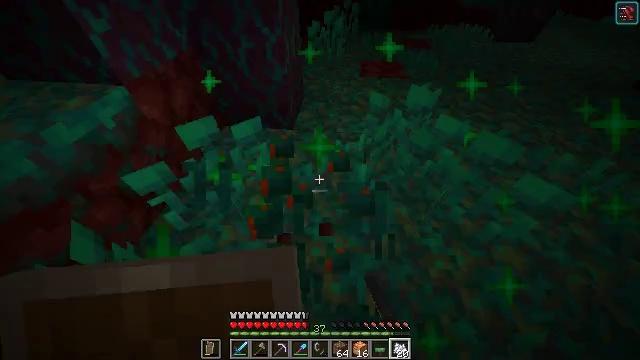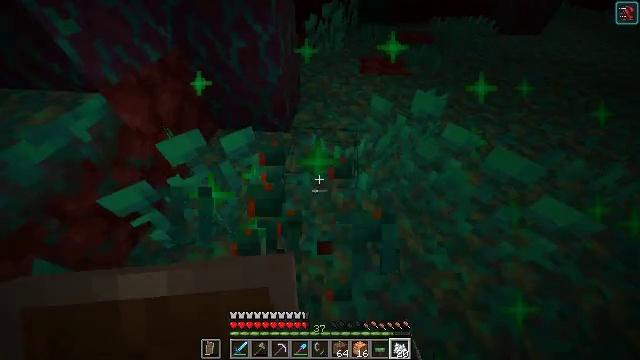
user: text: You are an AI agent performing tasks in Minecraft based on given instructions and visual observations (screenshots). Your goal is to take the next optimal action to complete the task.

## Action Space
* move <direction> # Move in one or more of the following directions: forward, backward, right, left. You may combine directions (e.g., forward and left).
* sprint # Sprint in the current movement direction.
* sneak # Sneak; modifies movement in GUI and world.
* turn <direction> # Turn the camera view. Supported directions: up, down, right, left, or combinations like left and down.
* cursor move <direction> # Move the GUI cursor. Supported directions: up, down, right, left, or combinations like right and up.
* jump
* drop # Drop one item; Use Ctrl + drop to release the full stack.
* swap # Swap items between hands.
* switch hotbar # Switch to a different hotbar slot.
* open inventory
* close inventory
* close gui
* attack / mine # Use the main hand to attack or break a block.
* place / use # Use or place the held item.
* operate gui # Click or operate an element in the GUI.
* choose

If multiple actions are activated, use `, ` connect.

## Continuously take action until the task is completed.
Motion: motion action
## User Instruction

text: Mine the warped fungus from the ground.
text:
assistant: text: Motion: move forward, turn down
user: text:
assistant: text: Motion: no_op